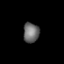
Tissue: prostate
Cell type: T cells
Senescence score: 0.2874
Nuclear area (px): 308
Mean DAPI intensity: 108.24